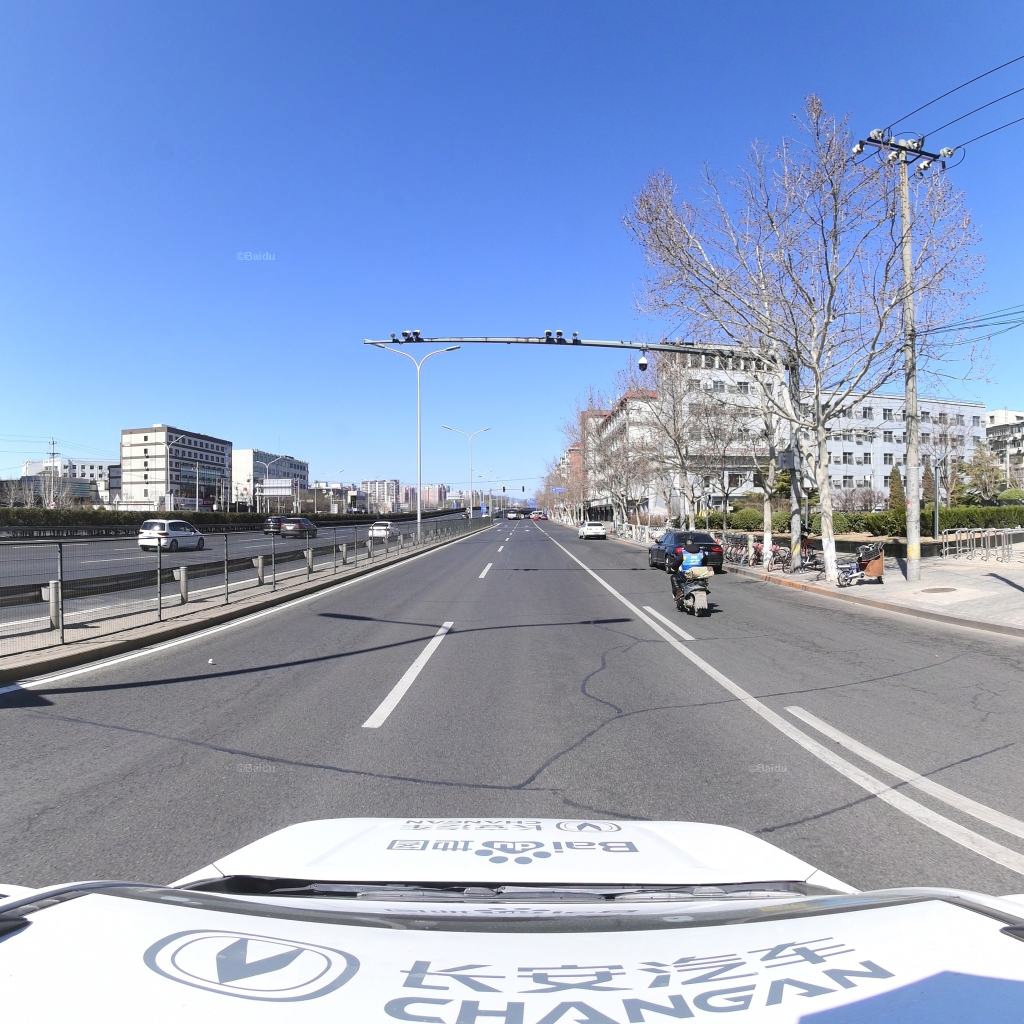
Region: Fengtai
Road damage annotations: transverse patch, manhole cover, longitudinal crack, transverse patch, transverse patch, transverse patch, transverse patch